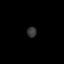
Tissue: lung
Cell type: Others
Senescence score: 0.2307
Nuclear area (px): 96
Mean DAPI intensity: 54.427